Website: macys
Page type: billing-address
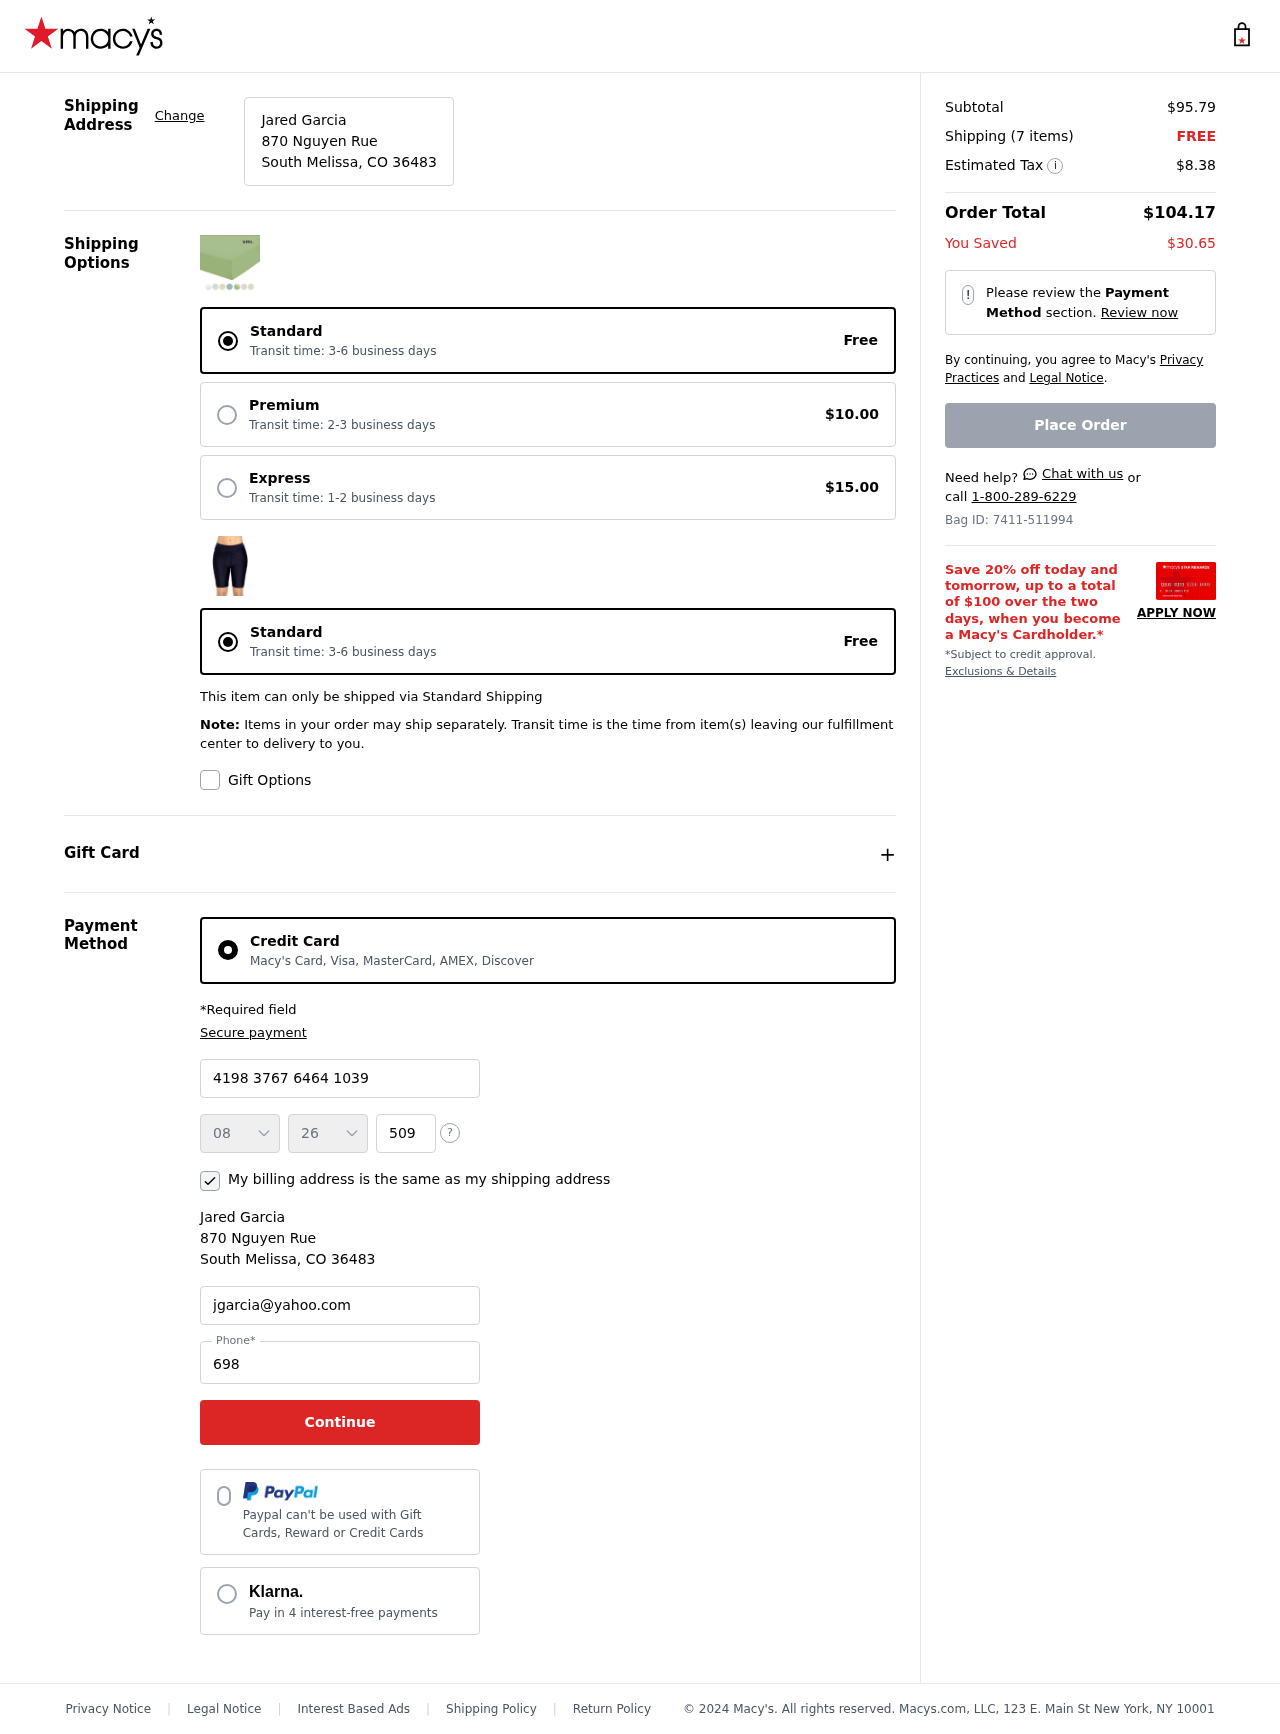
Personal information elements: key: PII_CARD_CVV
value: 509
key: PII_CARD_EXPIRY_MONTH
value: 08
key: PII_CARD_EXPIRY_YEAR
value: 26
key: PII_CARD_NUMBER
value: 4198 3767 6464 1039
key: PII_CITY_STATE_ZIP
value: South Melissa, CO 36483
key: PII_EMAIL
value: jgarcia@yahoo.com
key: PII_FULLNAME
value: Jared Garcia
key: PII_PHONE
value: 6989878942
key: PII_STREET
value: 870 Nguyen Rue
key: PII_FULLNAME2
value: Jared Garcia
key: PII_STREET2
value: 870 Nguyen Rue
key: PII_CITY_STATE_ZIP2
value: South Melissa, CO 36483
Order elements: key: ORDER_SUBTOTAL
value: $95.79
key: ORDER_NUM_ITEMS
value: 7
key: ORDER_SHIPPING_COST
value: FREE
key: ORDER_TAX
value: $8.38
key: ORDER_TOTAL
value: $104.17
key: ORDER_SAVINGS
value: $30.65
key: ORDER_ID
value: Bag ID: 7411-511994